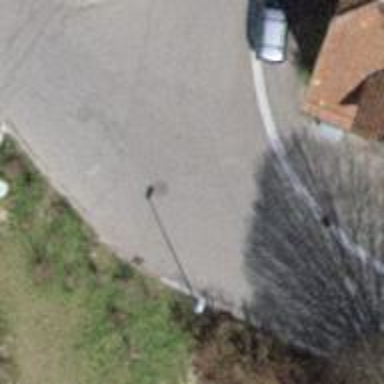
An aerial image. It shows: Residential road with asphalt surface.